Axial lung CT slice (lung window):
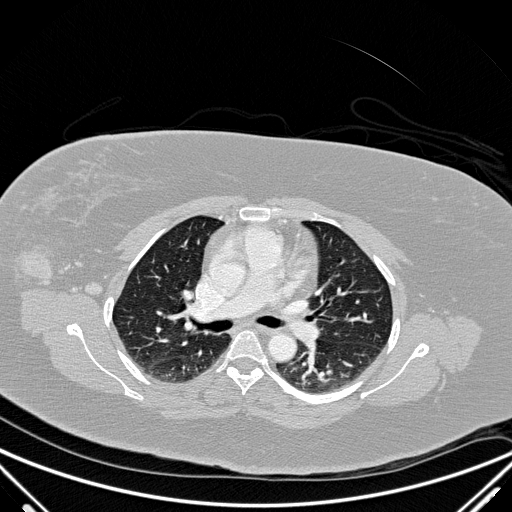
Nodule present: no